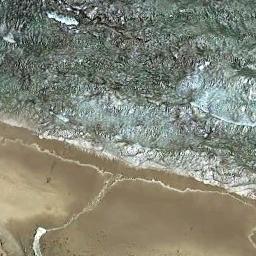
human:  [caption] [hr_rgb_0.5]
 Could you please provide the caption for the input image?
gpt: The beach with brown sand and the color of the seawater is dark green .

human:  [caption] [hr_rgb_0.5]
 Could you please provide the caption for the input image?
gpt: The huge waves surfs the beach .

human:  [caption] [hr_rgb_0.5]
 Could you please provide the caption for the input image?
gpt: There are footprints by the beach .

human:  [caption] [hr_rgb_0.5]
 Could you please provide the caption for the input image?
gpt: Dark green water and dark yellow land .

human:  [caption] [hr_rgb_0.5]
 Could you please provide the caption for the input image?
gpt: There are water marks on the beach .